Question: is a measuring device giving me Quaternions and Euler Angles. The measuring device is mounted on a disk, which itself is mounted on an arm. The arm can rotate up and down while being fixed on one end, about 240 degrees, since it's sitting on a podest. The disc can rotate clockwise and counterclockwise, unlimited rotation in both directions.

Left is the side view, right is the top view. The possible rotations i want to measure are drawn as arrows.
is displaying two values, one for the and one for the , both between -180 and 180 degrees.
of the measuring device's data is ZYX (roll, pitch, yaw), the Quaternion is WXYZ. X is positive to the East, Y to the North, Z to the top. The order of rotating the measuring device itself is not fixed (arm and disk movements can be mixed).
I understood that the Euler Angles are relative to the object, and thus subject to change when the object is rotated. Furthermore I understood that the rotation order is important. I read that reversing the rotation order (to XYZ) would give me the extrinsic rotation (= the rotations used for obtaining the same end orientation of the object based on the world's non-changing axes instead of the object's intrinsic axes), but I have no idea if/ how this could be used for solving my problem.
I did not find any python functions for achiving my goal and do not understand the math required for going that route. Am I overlooking a simple way of solving that problem? If not, how would you approach it?
Found a :
1. Define base vector (0,0,1), which is the z axis in the neutral position (meaning the arm is parallel to the earth)
2. Get current z axis by applying the rotation defined by the device's quaternion to the base vector
3. Use arccos(numpy.clip(dot(rotatedVectorZ, baseVectorZ), -1.0, 1.0)) to calculate the angle between the original z axis and the rotated one, which equals the arm angle.
The calculated angles are never negative, so there are two possible positions for each value, but that is sufficient for my case.
For was projecting the x vector into the x-y-plane by setting z to 0 and then normalizing the vector, and then calculating the angle between the (1,0,0) axis and the projected vector, but this does not work, since there is some shift in the arm angles nearing 90 degrees.
Now I am thinking about rotating the device's x,y,z coordinates (which I get by applying the rotation defined by the quaternion to each of the vectors (1,0,0), (0,1,0) and (0,0,1)) in such a way in the sphere that the z axes align, which would enable me to calculate the difference between the original x axis (1,0,0) and the rotated one, but I am not sure if that works as expected.
Found a between 0 and 180 degrees:
1. Define base vector (1,0,0), which is the x axis in the neutral position (meaning the disk is not rotated)
2. Get current x axis by applying the rotation defined by the device's quaternion to the base vector
3. Calculate the axis, around which the arm rotates, by calculating the vector perpendicular to the original z axis (which is 0,0,1) and the current z axis (which equals 0,0,1 and the application of the device's current quaternion value)
4. Normalize that axis vector and calculate the quaternion that rotates the current z axis to the original z axis (0,0,1)
5. Use that quaternion for rotating the current x axis (see step 2). This simulates an arm movement into the position parallel to the earth.
6. Calculate the angle between that new x axis and the base x axis (1,0,0)
Now we have the rotation angle of the disk in the 180 degrees space.
Found the for getting the angles for the rotation between 0 and 360 degrees. Instead of using the arccos of the dot product we can use arctan2(determinant, dot(current_x-vector, base_x-axis)), since both vectors are in the same plane now (with z beeing 0).
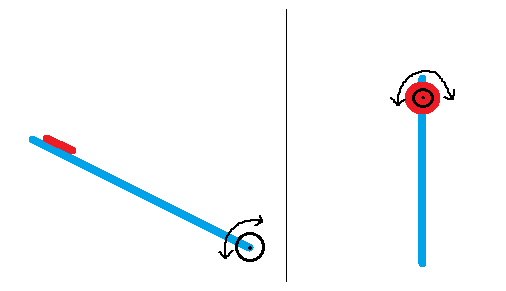
Answer: Calculate the angle between base z axis(0,0,1) and current z axis of the device (which is the application of the device's quaternion to the base z axis (0,0,1).
Calculate the axis that is perpendicular to the base z axis and the current z axis of the device by calculating the cross product between both normalized vectors. Then rotate the base x axis (0,0,1) with the device's quaternion, then rotate that along the just calculated perpendicular axis by a degrees, where a is the arm angle we just calculated at the beginning. Now we can calculate the angle between that twice rotated x axis and the original x axis (0,0,1).
For more details, see my original question post at the top.